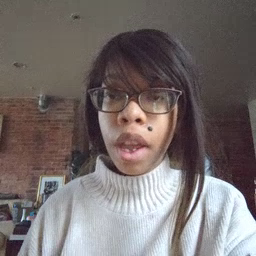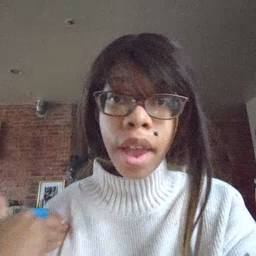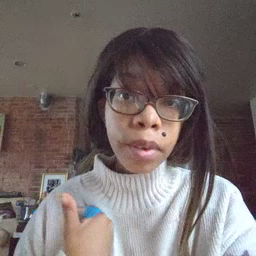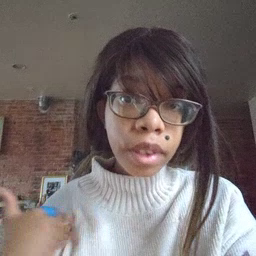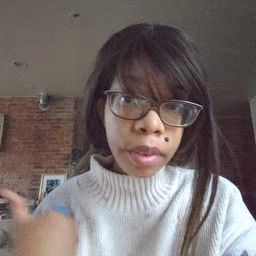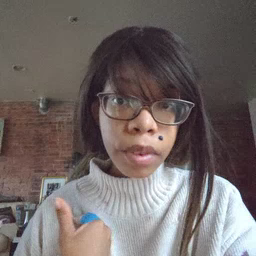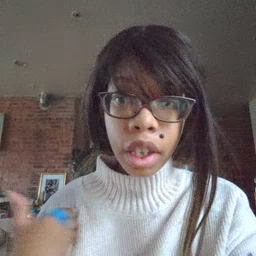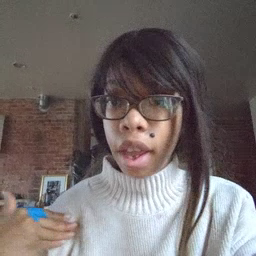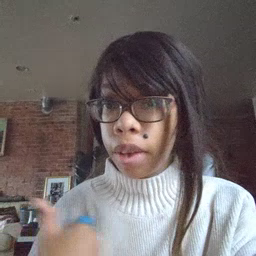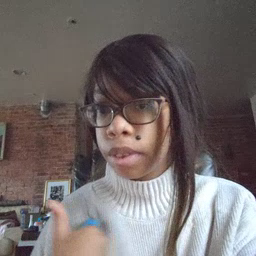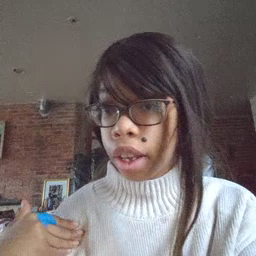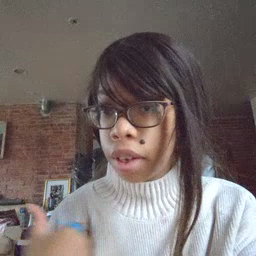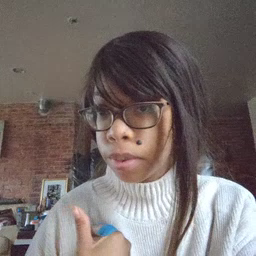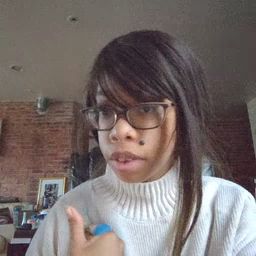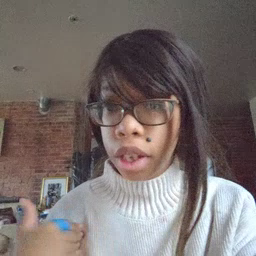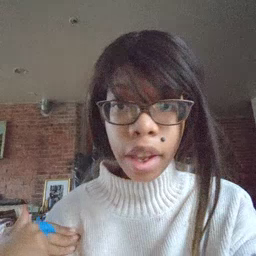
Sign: animal